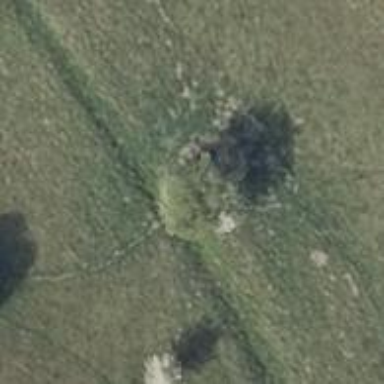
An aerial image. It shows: Deciduous tree with broadleaved leaves.